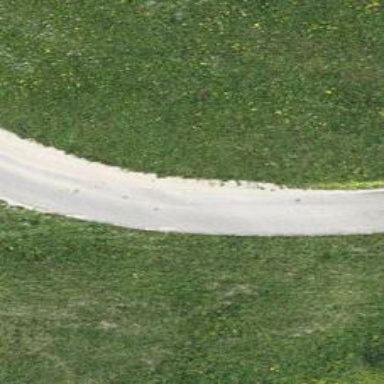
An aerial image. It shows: Unclassified road.